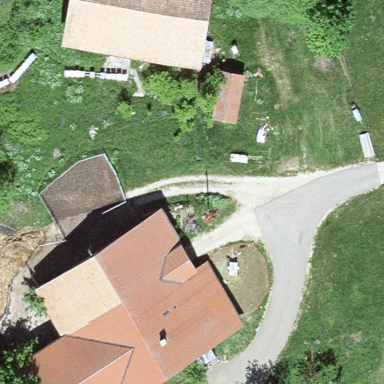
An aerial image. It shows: Farmyard area.